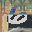
Label: 6